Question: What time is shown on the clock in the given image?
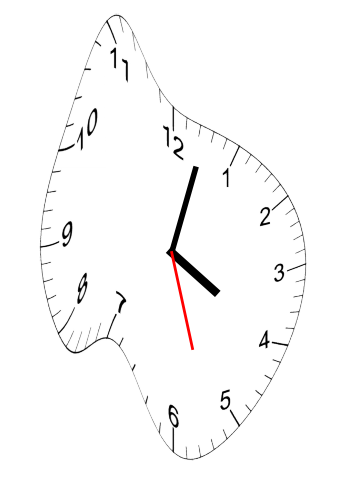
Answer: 04:02:27